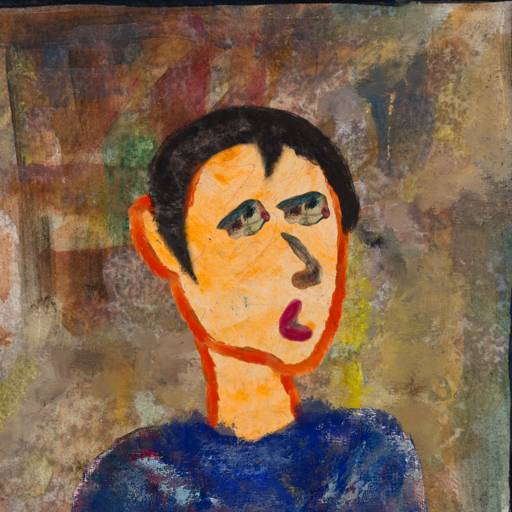
Background: Mosgoul, Head And Neck Side: Experience, Face Side: Pipe, Bust: Irani, Hair Side: Roy_Bahadur, Head Accessory: Blank, Second Necklace: Blank, Necklace: Blank, Baby: Blank